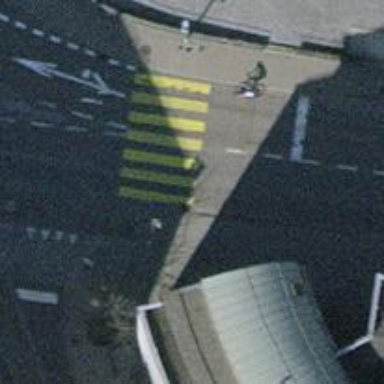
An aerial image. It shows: Road crossing with traffic signals.